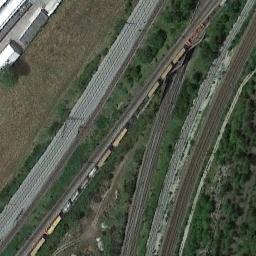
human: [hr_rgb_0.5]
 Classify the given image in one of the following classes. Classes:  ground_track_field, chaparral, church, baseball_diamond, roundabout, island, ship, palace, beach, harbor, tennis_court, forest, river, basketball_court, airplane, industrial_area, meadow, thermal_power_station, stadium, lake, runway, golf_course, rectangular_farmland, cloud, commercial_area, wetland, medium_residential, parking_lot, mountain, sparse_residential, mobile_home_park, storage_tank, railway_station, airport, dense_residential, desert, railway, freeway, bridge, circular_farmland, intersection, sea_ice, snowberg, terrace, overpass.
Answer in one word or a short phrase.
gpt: railway